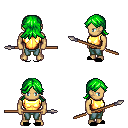
a pixel art fantasy rpg character, male body template, human, tanned skin, gold chest armor, teal pants, green loose hair, black slippers, spear, four views (front, back, left, right), 2x2 character sprite sheet, small pixel art, hard edges, no anti-aliasing